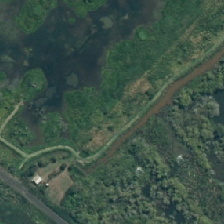
Land cover: lake_pond